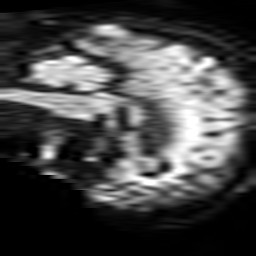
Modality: TRACE
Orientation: sagittal
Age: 80
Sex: female
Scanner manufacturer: philips
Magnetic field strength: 3 T
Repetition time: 3.742 s
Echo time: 0.05978 s